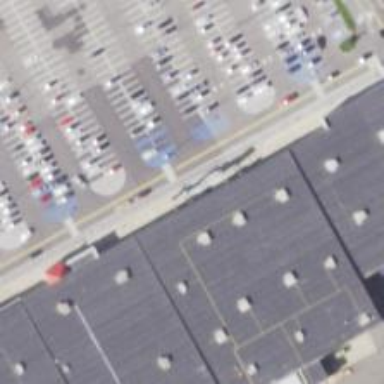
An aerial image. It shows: Retail building.